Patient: sex M, age 55
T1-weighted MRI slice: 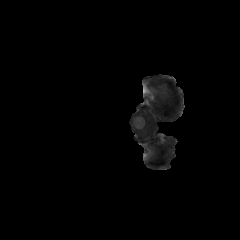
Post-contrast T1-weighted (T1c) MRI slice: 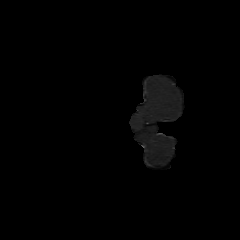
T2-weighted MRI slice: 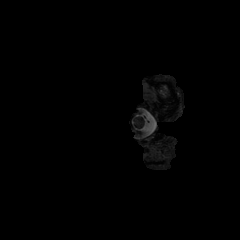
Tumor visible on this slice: no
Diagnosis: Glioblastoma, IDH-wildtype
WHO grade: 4